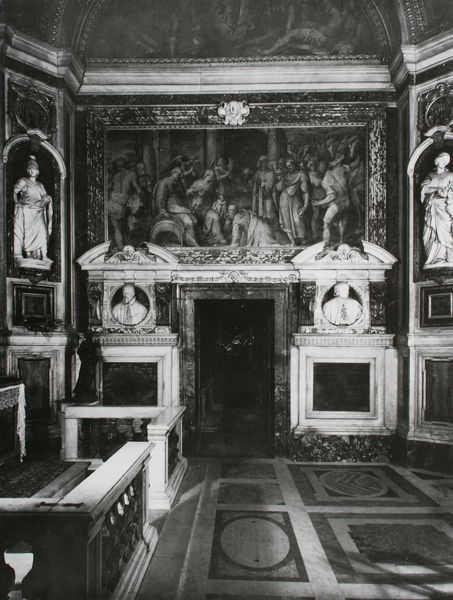
Titel: Rechte Seitenwand der Cappella Cerri
Künstler: Pietro da Cortona
Standort: Rom
Institution: Il Gesù
Schlagwörter: dunkel, felsen, gemälde, kopf, körper, mann, schatten, weiß, frauen, menschen, mädchen, ausschnitt, frau, grau, hell, köpfe, licht, marmor, männer, raum, schwarz, szene, tür, zimmer, gebäude, haus, schloss, tuch, zaun, malerei, ornament, symbolismus, wand, architektur, barock, geschichte, historie, mensch, rahmen, sockel, stein, steine, bild, innenraum, portrait, porträt, türbogen, brüstung, kirche, boden, figur, gold, interieur, decke, kind, personen, person, renaissance, kamin, kinder, kreis, oval, rund, skulptur, statue, relief, ecke, bogen, italien, fußboden, jungen, fels, giebel, türe, bank, saal, figuren, rundbogen, kuppel, romantik, treppe, kaiser, könig, dekoration, detail, büste, ornamente, wandgemälde, wandmalerei, türrahmen, stuck, durchgang, geländer, innenansicht, stufe, stufen, bildhauerei, plastik, plinthe, junge, gemach, tor, foto, fotografie, bögen, eingang, nische, schild, gewölbe, münchen, torbogen, balustrade, porträts, schwarzweiss, fliesen, herrscher, fliese, mosaik, statuette, portraits, altar, rom, intarsien, fries, sims, gesims, skulpturen, gruft, plastiken, quader, statuen, kreuzgewölbe, kreuzgratgewölbe, grab, anwesen, residenz, giebelfeld, simse, gräber, altarraum, andacht, fresken, grotte, florenz, kapelle, treppengeländer, vatikan, ausgang, tempel, deckengemälde, fresko, museum, basis, marmorboden, büsten, wandbild, reliefs, fotographie, villa stuck, bau, fresco, mamor, geschoss, tonne, klassizistisch, bauwerk, nischen, medici, rondell, tonnengewölbe, gesimse, treppenaufgang, grabmahl, grabkammer, baluster, wandbemalung, grablege, grabkapelle, fussbodenmosaik, gebrochen, inkrustation, mamorfliesen, figürchen, sankt, bernini, gewälbe, mamorboden, sprenggiebel, renaisance, saint, sant, deckew, geschiss, grabmähler, stuckgalerie, türboge, 17. jahrhundert, kopfbilder